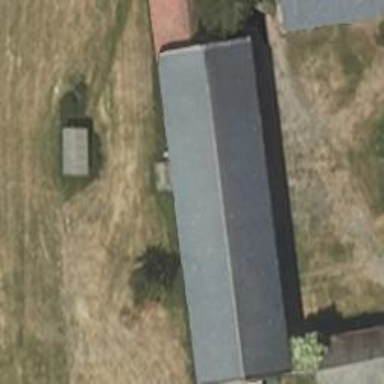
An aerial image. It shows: Shed.